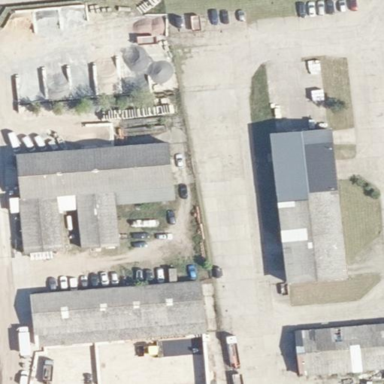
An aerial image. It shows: Commercial building.